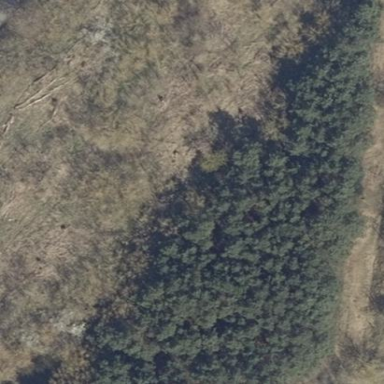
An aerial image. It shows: Forest dominated by needle-leaved trees.